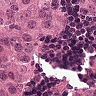
Metastatic tissue present: yes